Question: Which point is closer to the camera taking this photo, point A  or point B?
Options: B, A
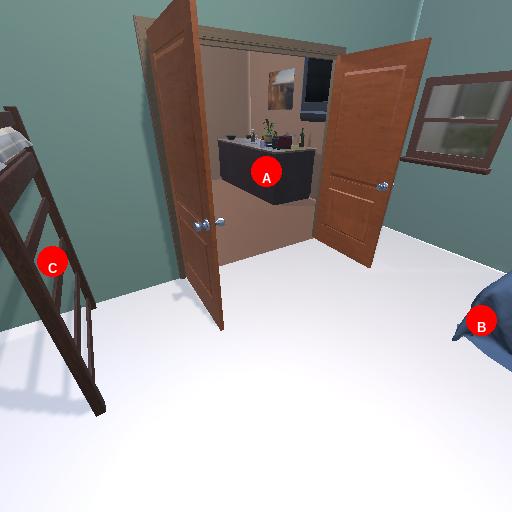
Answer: B